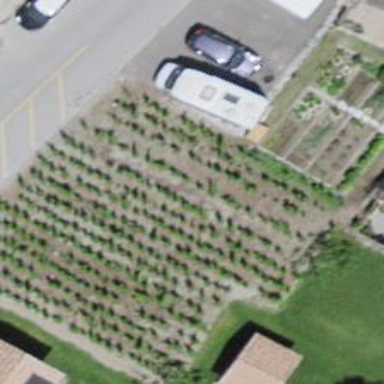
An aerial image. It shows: Vineyard growing grapes.